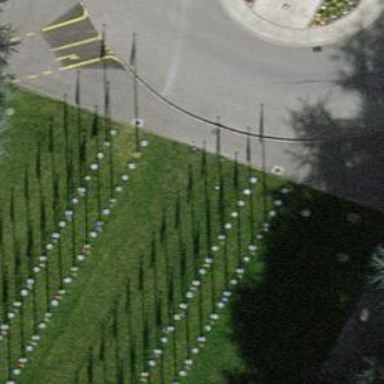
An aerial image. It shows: Flagpole structure.